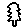
Label: tree